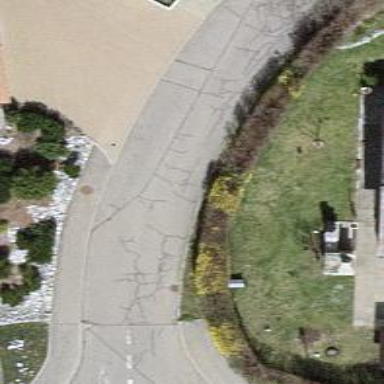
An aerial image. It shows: Hedge barrier.